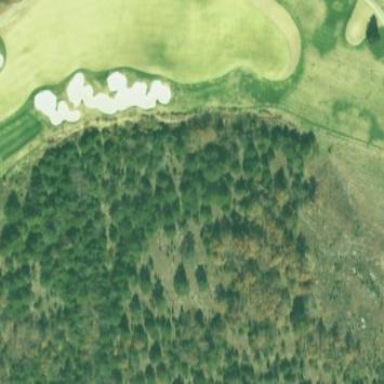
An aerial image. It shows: Area of rough grass used for golf.